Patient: sex M, age 58
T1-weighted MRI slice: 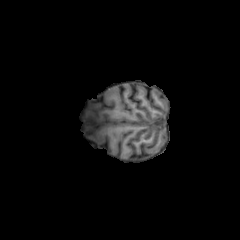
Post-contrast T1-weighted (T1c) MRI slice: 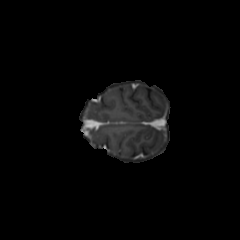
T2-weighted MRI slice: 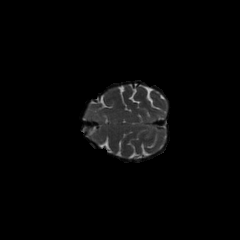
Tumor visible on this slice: no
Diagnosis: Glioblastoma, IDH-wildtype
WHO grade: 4